Aerial crown-view tile of a tropical tree (Barro Colorado Island, Panama), acquired 20241014:
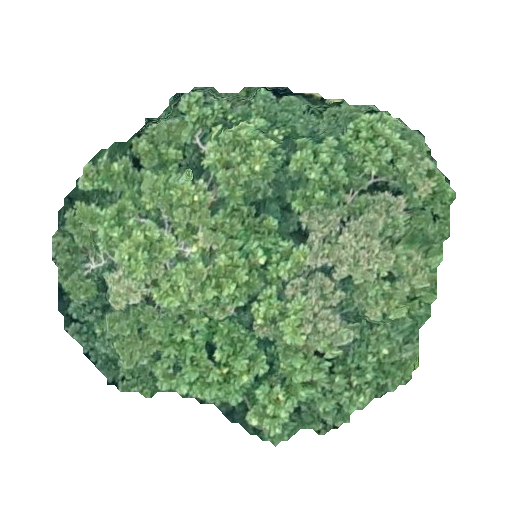
Species: Dipteryx oleifera
GBIF accepted scientific name: Dipteryx oleifera
Crown area: 165.416 m²